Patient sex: M
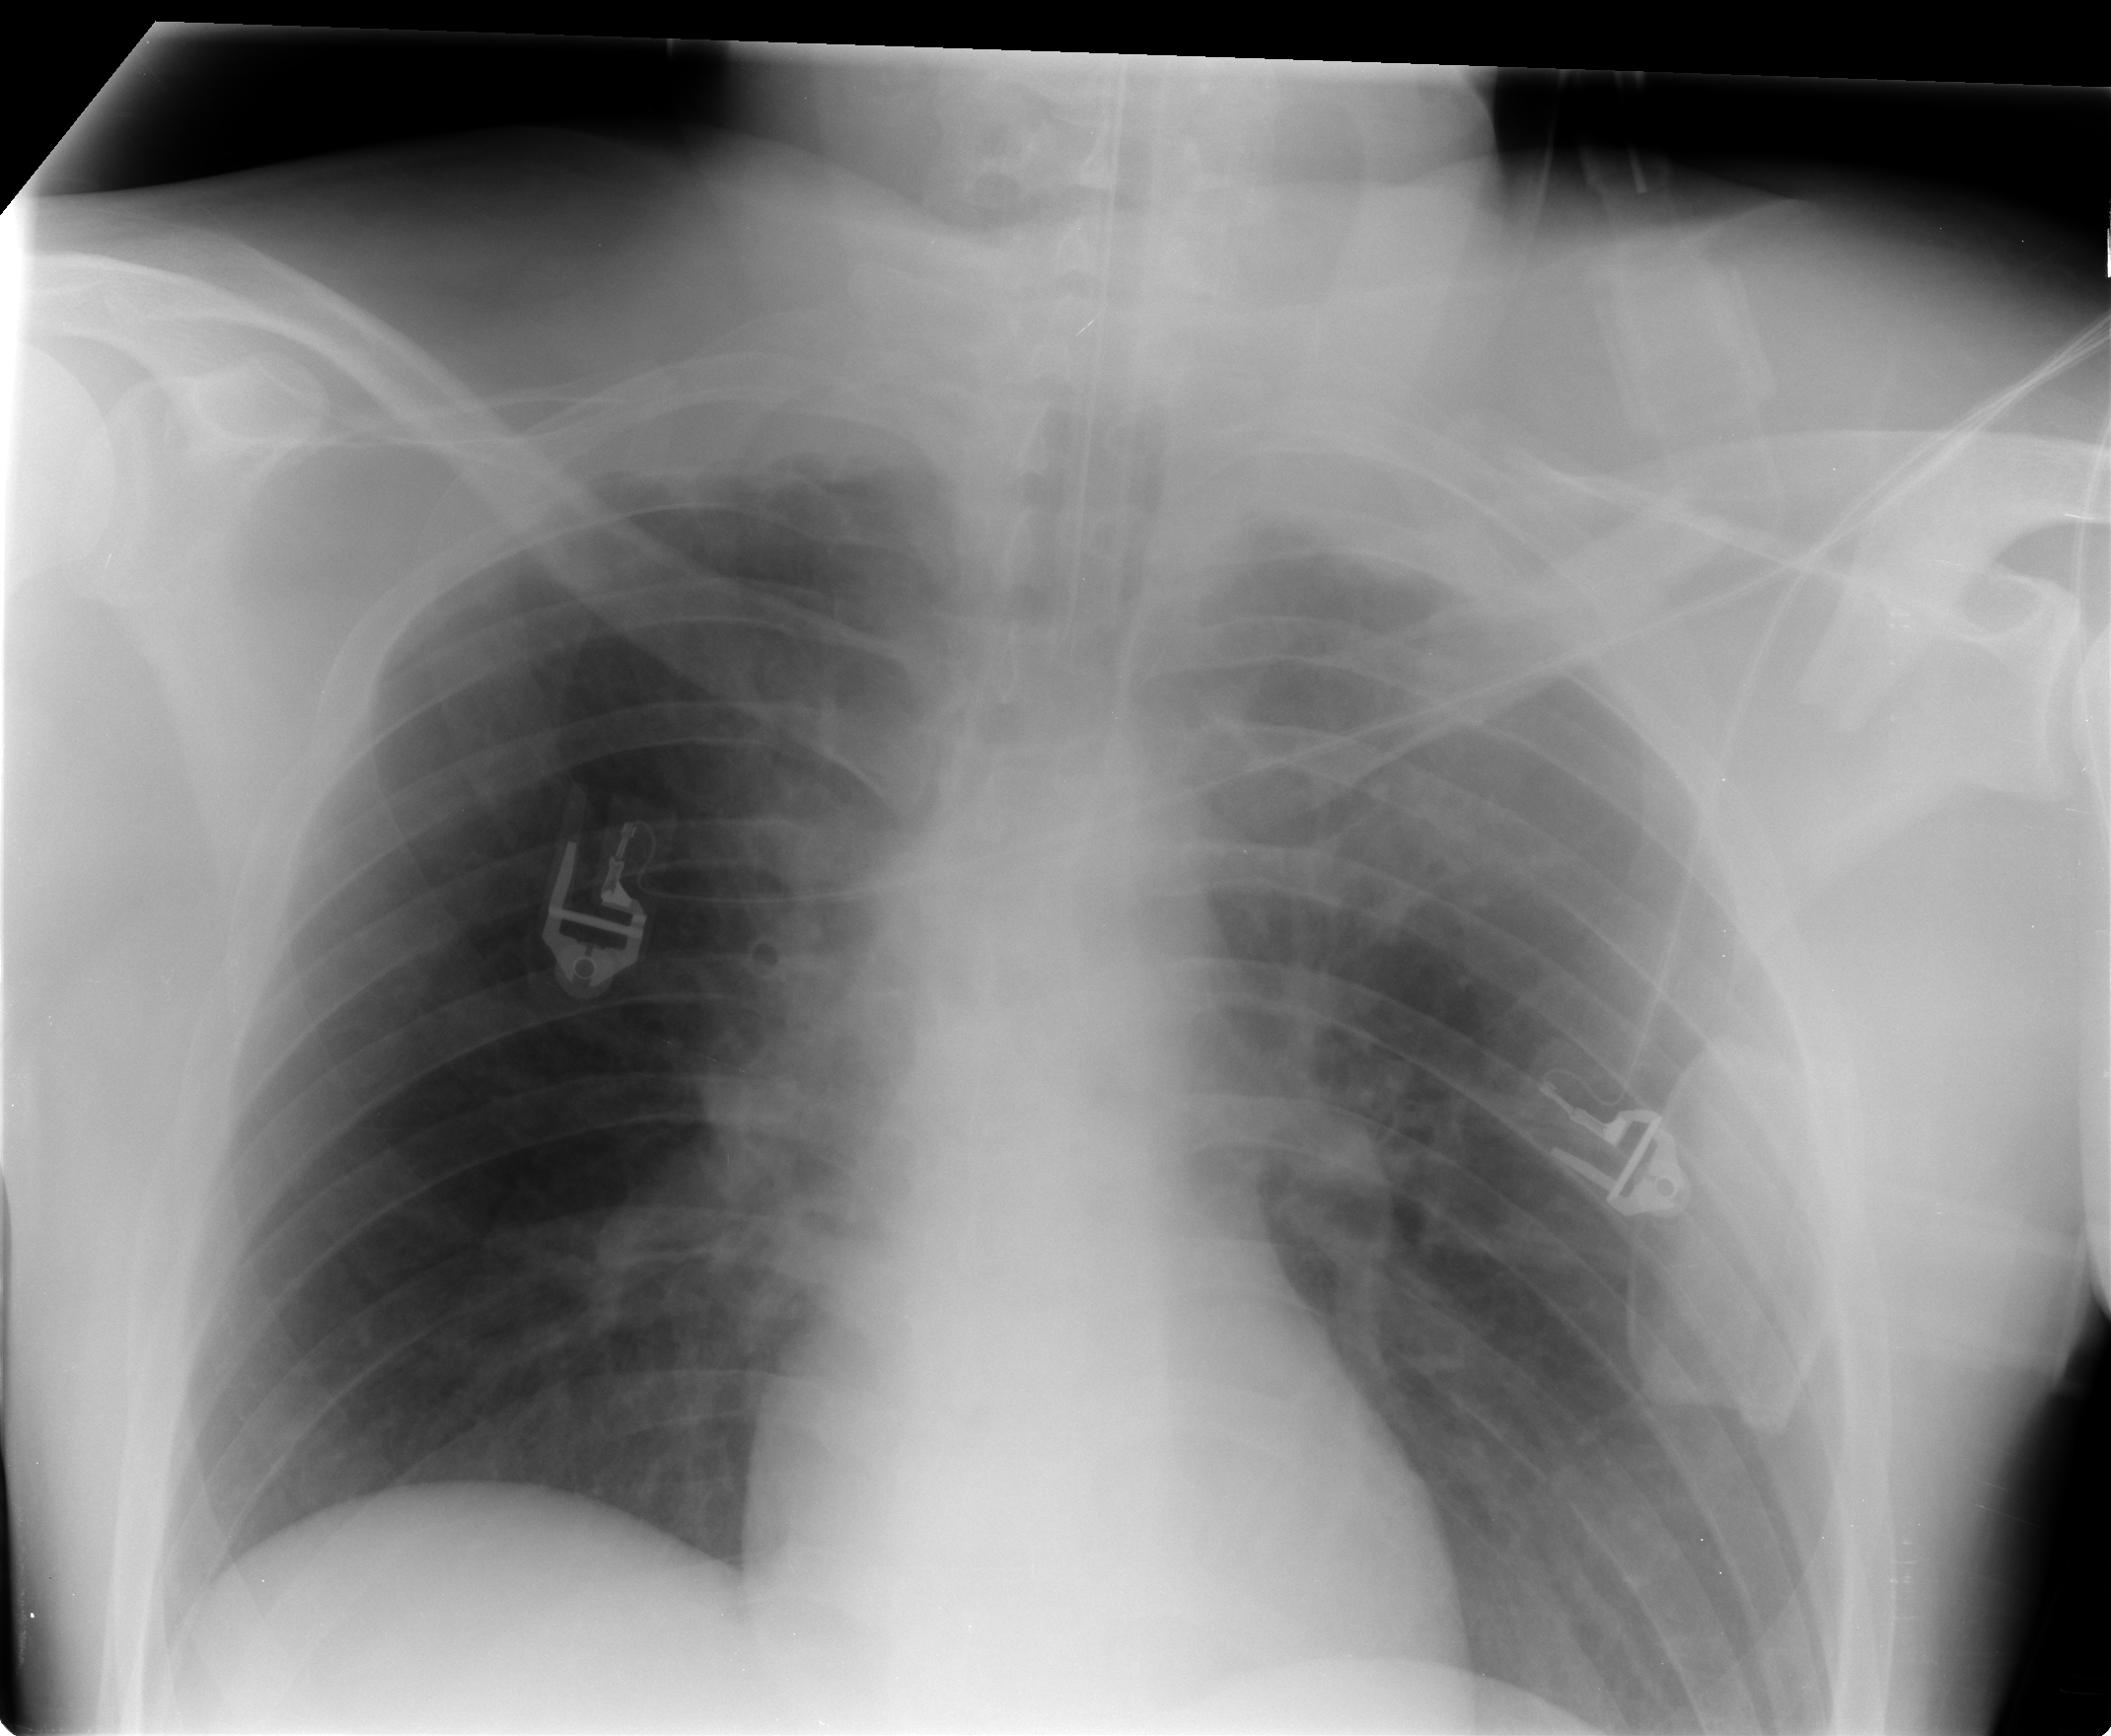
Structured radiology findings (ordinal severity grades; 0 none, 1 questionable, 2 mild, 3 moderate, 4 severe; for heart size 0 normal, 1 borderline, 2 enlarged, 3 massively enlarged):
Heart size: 0
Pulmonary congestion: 1
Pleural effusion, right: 0
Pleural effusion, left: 0
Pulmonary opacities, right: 0
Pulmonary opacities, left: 0
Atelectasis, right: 0
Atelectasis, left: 2